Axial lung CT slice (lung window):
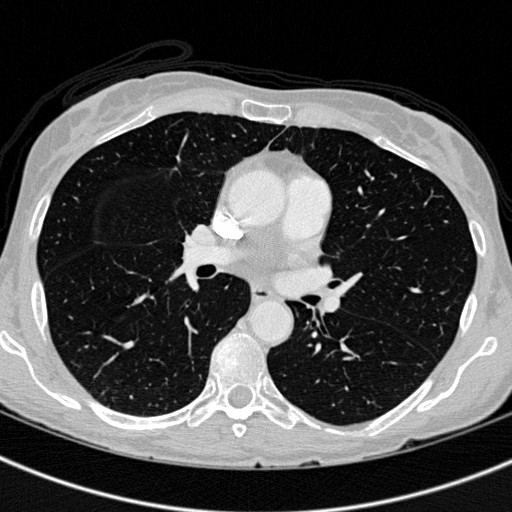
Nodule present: no